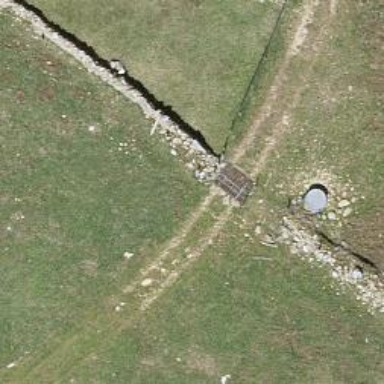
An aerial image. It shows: Cattle grid.